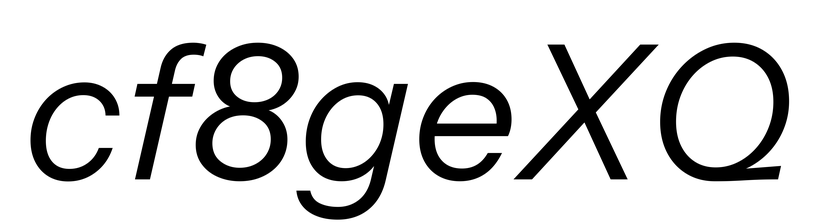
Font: InstrumentSans-Italic_Italic